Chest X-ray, PA view. Patient: 53 years old, sex F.
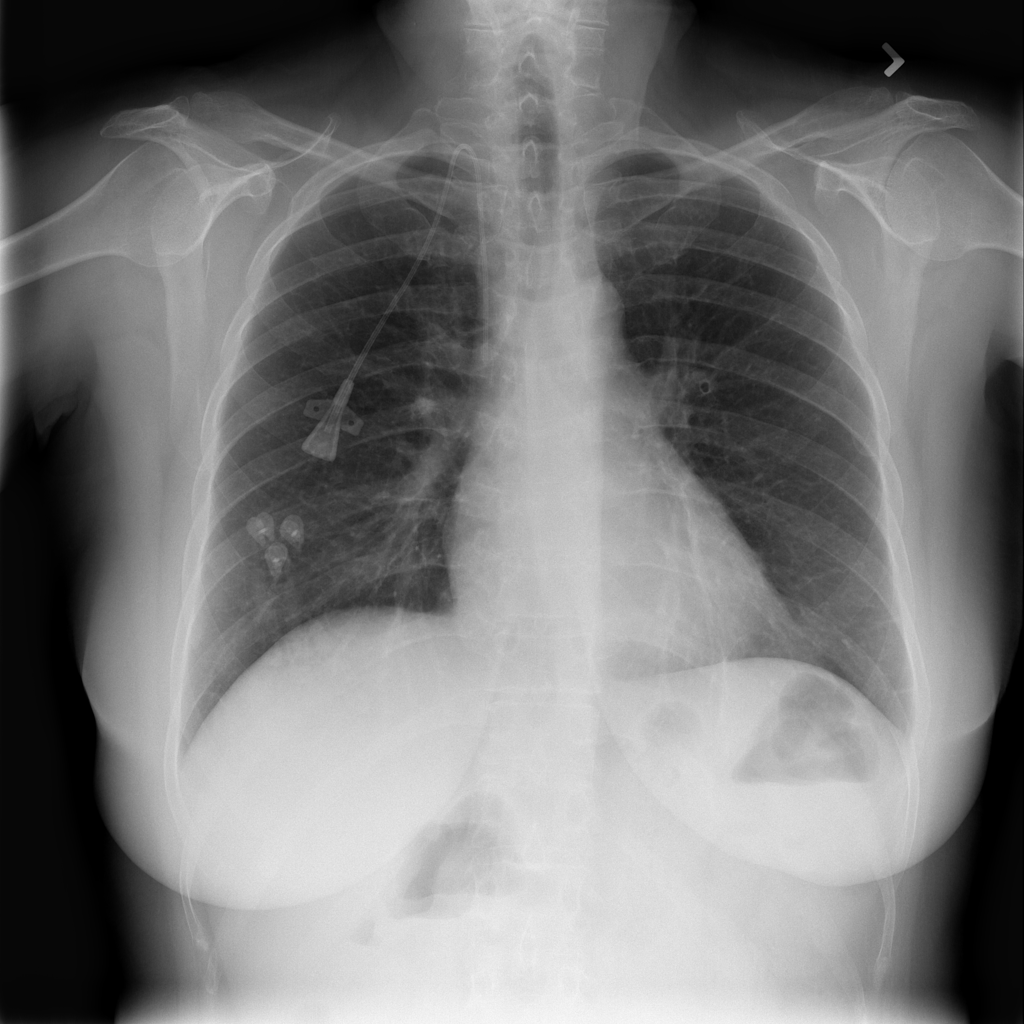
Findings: Atelectasis, Infiltration